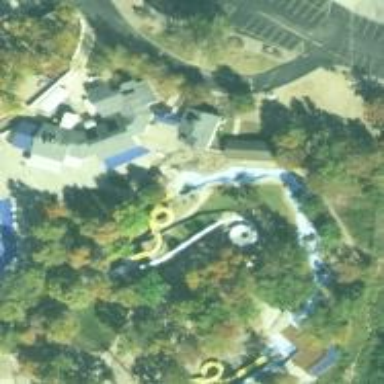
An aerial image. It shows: Water slide attraction.